Brain MRI, t1w sequence, axial 2D slice.
Patient: age 43, sex M, weight 95 kg, height 1.95 m
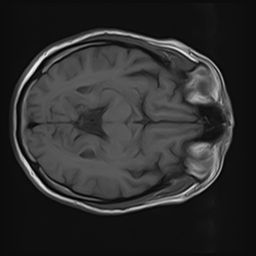